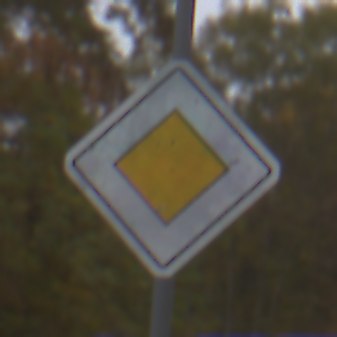
Verkehrszeichen: Vorfahrtsstrasse
Umgebung: Outdoor, Nature
Tageszeit: Midday
Wetter: Overcast
Licht: Natural
Jahreszeit: Autumn
Kontrast: LowContrast